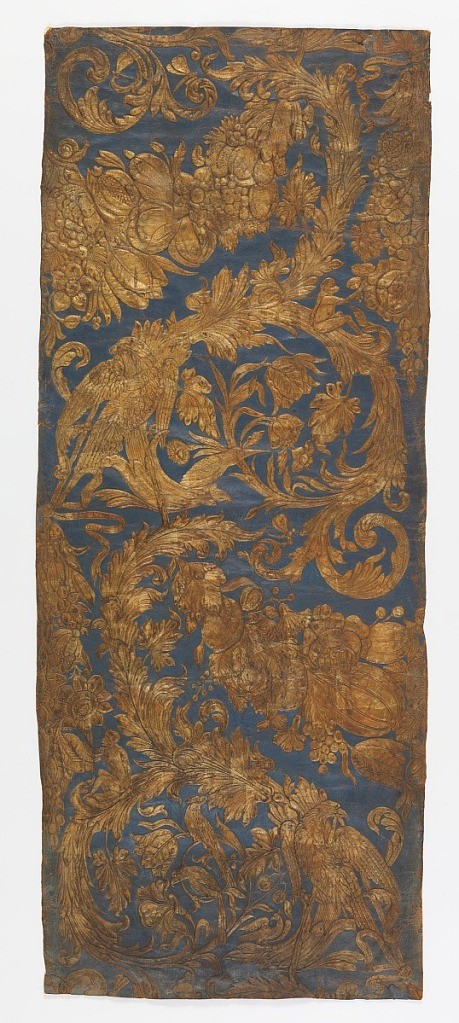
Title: Sidewall
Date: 1650–99
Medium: Leather, silver leaf, varnish
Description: Leather wallcovering. Flowing acanthus garlands and fruit and flower-laden swags, includes a large bird perched, possibly an eagle, smaller birds, snail, and a monkey picking berries. Also ribbon and bow knot. Relief in very warm metallic gold against deep slate blue ground.